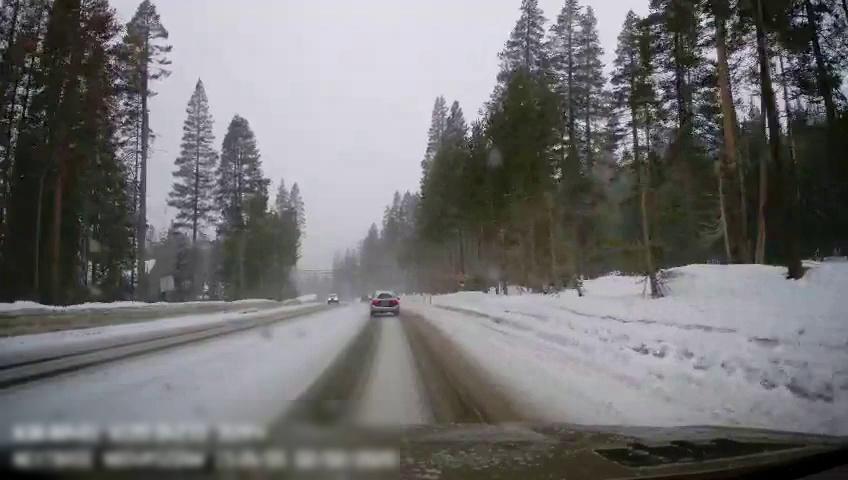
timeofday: Day
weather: Snowy
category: Drivable Space
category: Vehicles | SUV
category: Vehicles | SUV
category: Traffic | Signs